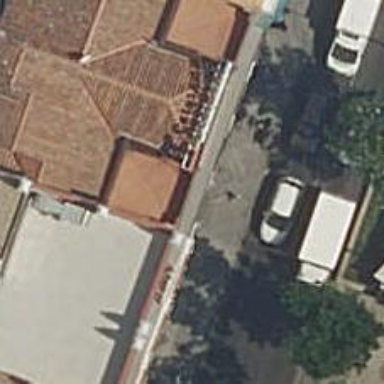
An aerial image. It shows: Restaurant.